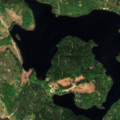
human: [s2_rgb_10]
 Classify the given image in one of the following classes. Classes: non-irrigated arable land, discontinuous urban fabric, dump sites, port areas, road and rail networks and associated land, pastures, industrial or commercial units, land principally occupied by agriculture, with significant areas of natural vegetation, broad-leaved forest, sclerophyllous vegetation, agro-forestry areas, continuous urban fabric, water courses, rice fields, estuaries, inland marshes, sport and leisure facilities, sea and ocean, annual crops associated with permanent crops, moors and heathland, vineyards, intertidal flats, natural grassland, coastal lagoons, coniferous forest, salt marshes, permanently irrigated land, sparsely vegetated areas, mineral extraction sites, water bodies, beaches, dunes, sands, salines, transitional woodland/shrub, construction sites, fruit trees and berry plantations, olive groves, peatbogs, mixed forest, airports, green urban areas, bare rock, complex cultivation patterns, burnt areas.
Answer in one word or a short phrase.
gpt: coniferous forest, mixed forest, water bodies